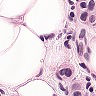
Metastatic tissue present: yes